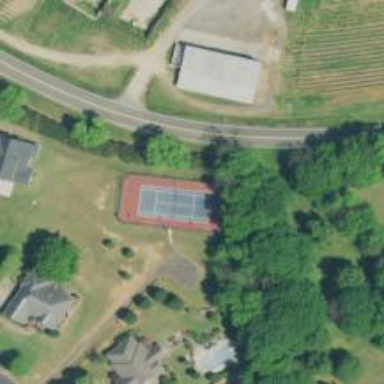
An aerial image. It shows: Tennis court on the leisure land pitch.